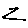
Label: zigzag